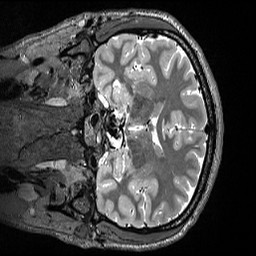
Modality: T2w
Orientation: coronal
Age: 27
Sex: male
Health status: healthy
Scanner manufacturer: siemens
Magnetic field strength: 3 T
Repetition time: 3.2 s
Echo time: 0.563 s